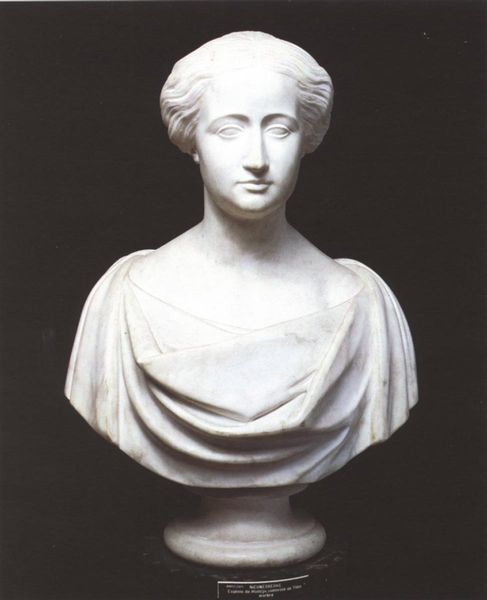
Titel: Eugénie de Montijo
Künstler: Alfred-Emilien Nieuwerkerke
Schlagwörter: weiß, frau, frisur, hell, marmor, mund, nase, schwarz, blick, augen, sockel, stein, porträt, figur, haare, person, ohren, schultern, skulptur, brauen, büste, foto, schlicht, beschriftung, antik, toga, griechisch, strenge, tunika, klassisch, meißeln, steinhauerei